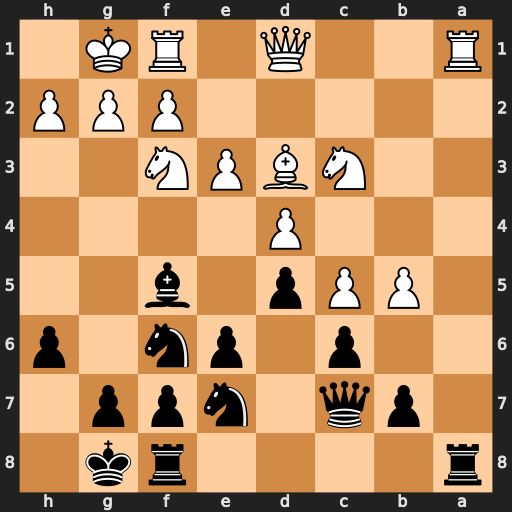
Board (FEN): r4rk1/1pq1npp1/2p1pn1p/1PPp1b2/3P4/2NBPN2/5PPP/R2Q1RK1
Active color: b
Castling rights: -
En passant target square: -
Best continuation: Rxa1 Qxa1 Bxd3